Question: There may be a better way to do this, but I'm trying to create a button group where the left and right buttons are increment/decrement, and the middle button is a disabled button representing the value.
The field properly increments/decrements, but the value isn't getting passed to php.
I do like how the button group looks:

HTML
'''
<form method="POST" action="send_email.php">
<div class="row"">
<div class="col-sm-4 col-xs-4">
<h5><b>Attendees</b></h5>
</div>
<div class="col-sm-8 col-xs-8">
<div class="btn-group">
<input type="button" class="btn btn-default" name="decrease" value="-" onclick="decreaseBtnOnclick('attendees')"/>
<input type="button" class="btn btn-primary" name="attendees" value="0" id="chairs" disabled/>
<input type="button" class="btn btn-default" name="increase" value="+" onclick="increaseBtnOnclick('attendees')"/>
</div>
</div>
</div>
<div class="text-right">
<input type="hidden" name="email" value="contact">
<a href="./index.php">
<button type="submit" class="btn-main">Finish!</button>
</a>
</div>
</form>
'''
Javascript (works fine to change the value in the middle button)
'''
<script>
function increaseBtnOnclick(item) {
document.getElementById(item).value = Number(document.getElementById(item).value) + 1;
}
function decreaseBtnOnclick(item) {
if(document.getElementById(item).value > 0){
document.getElementById(item).value = Number(document.getElementById(item).value) - 1;
}
}
'''
PHP (works fine for other types of inputs, e.g., text)
'''
<?php
if(isset($_POST['email'])) {
$attendees = $_POST['attendees']; // required
echo "Attendees: ".$attendees;
}
?>
'''
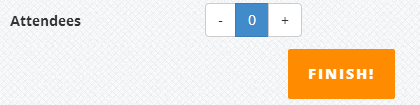
Answer: Try adding a hidden input then add the value of your disabled button to it with JS.
JS
'''
function increaseBtnOnclick(item) {
var newValue = Number(document.getElementById(item).value) + 1;
document.getElementById(item).value = newValue;
document.getElementById("hidden_input").value = newValue;
}
function decreaseBtnOnclick(item) {
if(document.getElementById(item).value > 0){
var newValue = Number(document.getElementById(item).value) - 1;
document.getElementById(item).value = newValue;
document.getElementById("hidden_input").value = newValue;
}
}
'''
HTML:
'''
<form method="POST" action="send_email.php">
<div class="row"">
<div class="col-sm-4 col-xs-4">
<h5><b>Attendees</b></h5>
</div>
<div class="col-sm-8 col-xs-8">
<div class="btn-group">
<input type="button" class="btn btn-default" name="decrease" value="-" onclick="decreaseBtnOnclick('attendees')"/>
<input type="button" class="btn btn-primary" name="attendees" value="0" id="chairs" disabled/>
<input type="button" class="btn btn-default" name="increase" value="+" onclick="increaseBtnOnclick('attendees')"/>
<input type="hidden" name="hiddenvalue" id="hidden_input" value="0">
</div>
</div>
</div>
<div class="text-right">
<input type="hidden" name="email" value="contact">
<a href="./index.php">
<button type="submit" class="btn-main">Finish!</button>
</a>
</div>
</form>
'''
PHP:
'''
<?php
if(isset($_POST['email'])) {
$attendees = $_POST['hiddenvalue']; // required
echo "Attendees: ".$attendees;
}
?>
'''